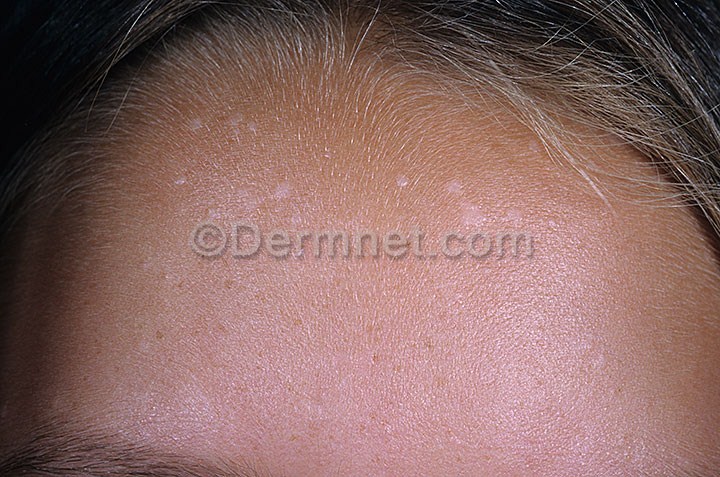
Disease: Warts Molluscum and other Viral Infections